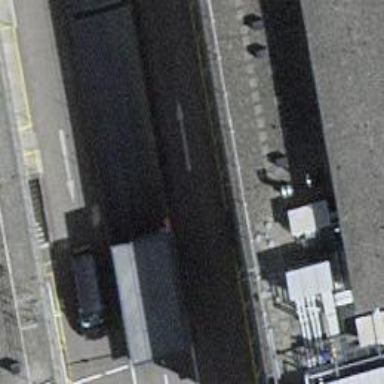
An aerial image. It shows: Lift gate barrier.